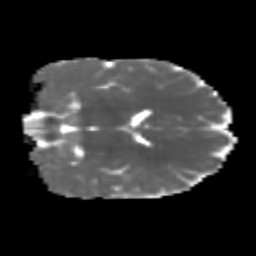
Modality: MD
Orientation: coronal
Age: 7
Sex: male
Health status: healthy